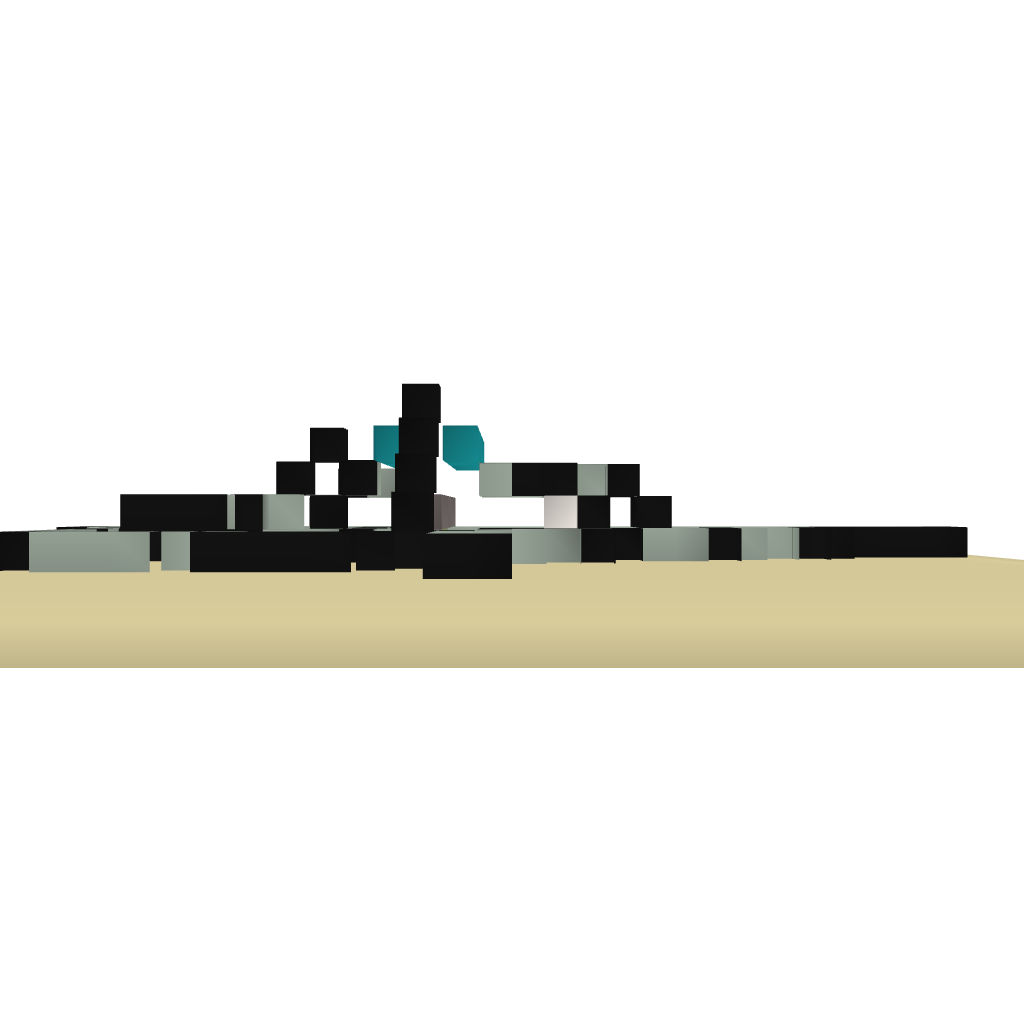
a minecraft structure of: Piston Travelator 1.7